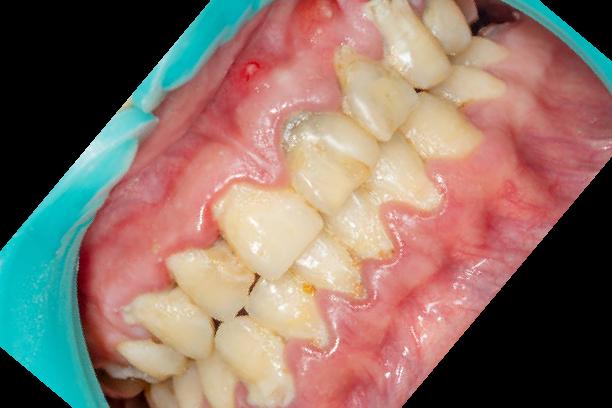
Condition: Gingivitis